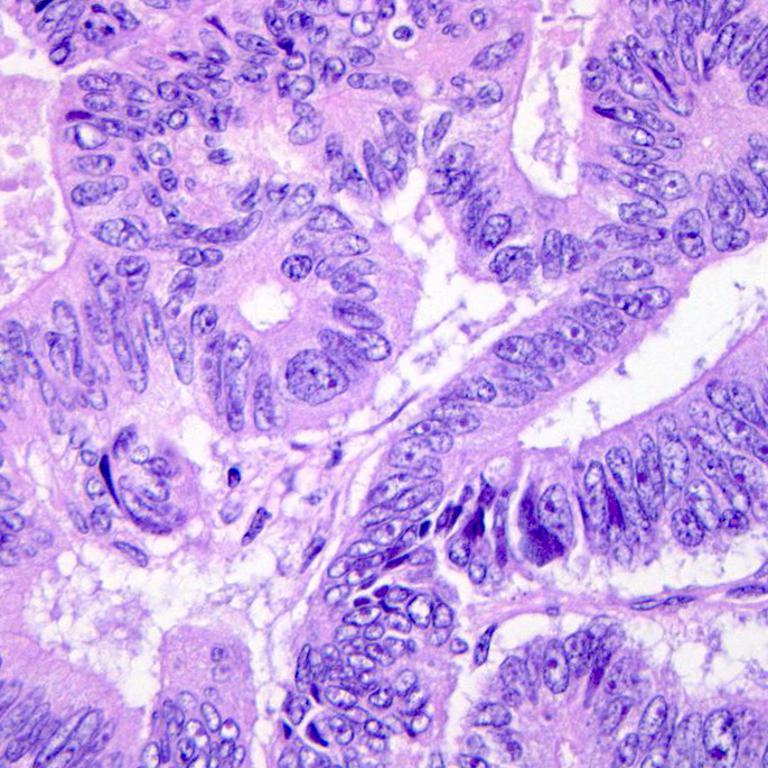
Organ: colon
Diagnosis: adenocarcinomas